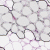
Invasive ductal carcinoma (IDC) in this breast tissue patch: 0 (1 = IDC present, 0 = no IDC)